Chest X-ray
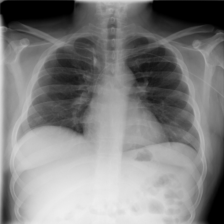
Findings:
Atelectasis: negative
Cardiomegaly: negative
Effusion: negative
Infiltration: negative
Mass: negative
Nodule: negative
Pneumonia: negative
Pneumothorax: negative
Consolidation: negative
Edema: negative
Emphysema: negative
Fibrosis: negative
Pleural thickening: negative
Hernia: negative